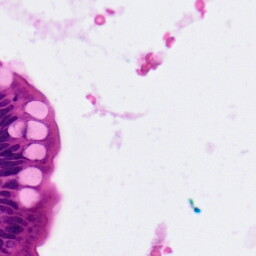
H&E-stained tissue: Pancreatic